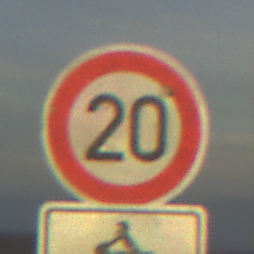
Verkehrszeichen: Geschwindigkeit20
Zusatzzeichen unten: HinweisDurchSinnbild18
Umgebung: Outdoor, Nature
Tageszeit: SunriseSunset
Wetter: PartlyCloudy
Licht: Natural
Jahreszeit: Summer
Kontrast: HighContrast